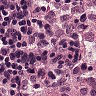
Metastatic tissue present: no